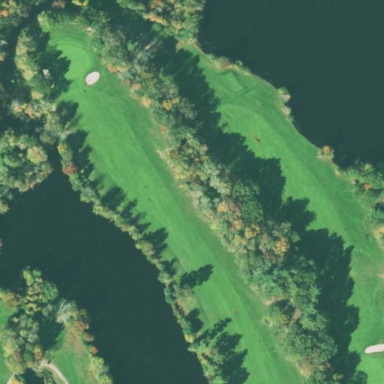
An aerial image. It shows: Golf fairway surrounded by grass.